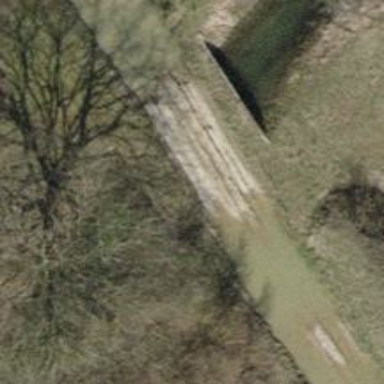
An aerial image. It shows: Culvert tunnel underneath ditch.